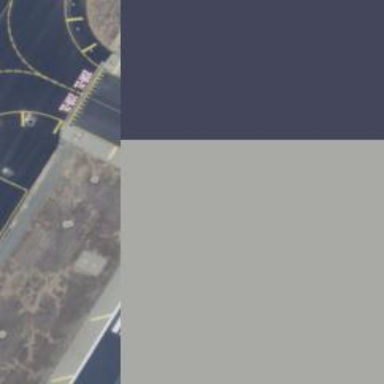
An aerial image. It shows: Asphalt taxiway at the airport.